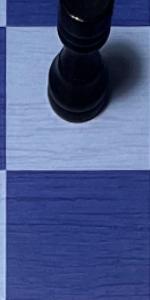
Label: Empty